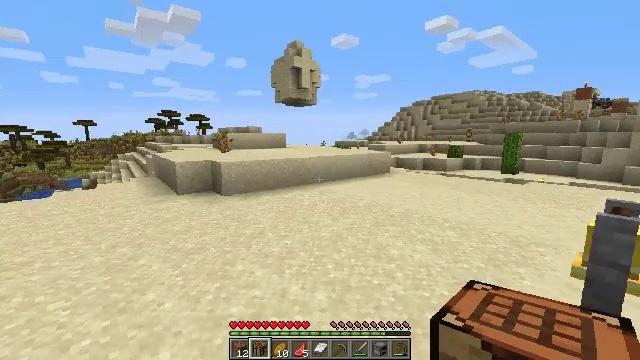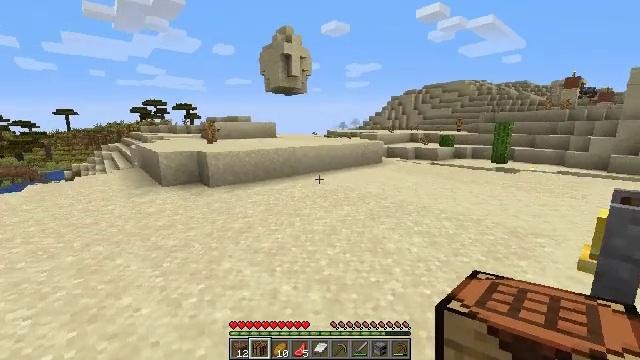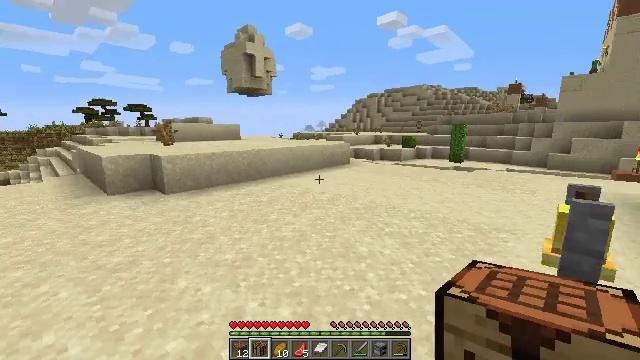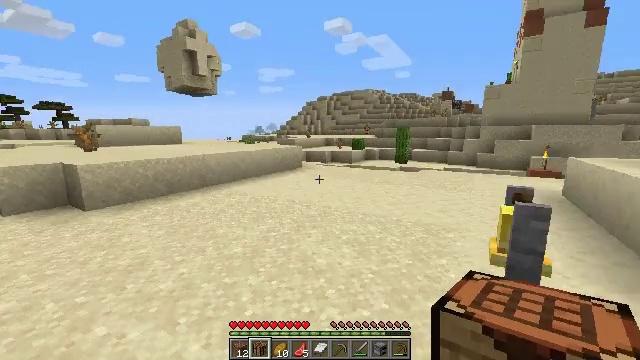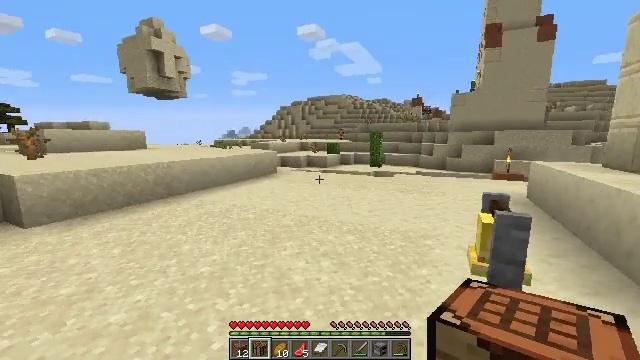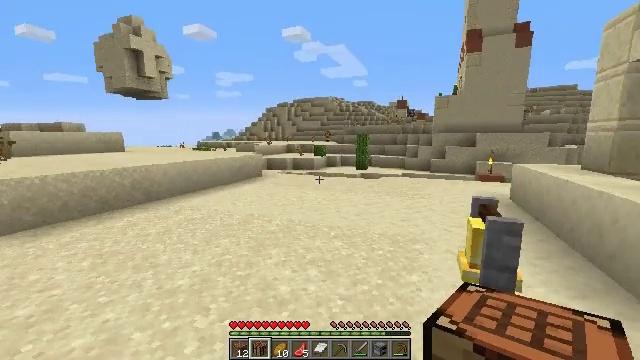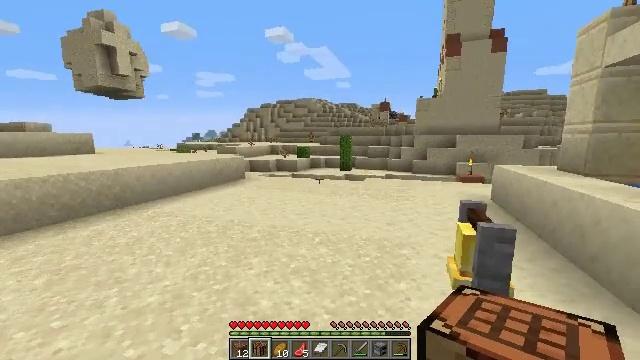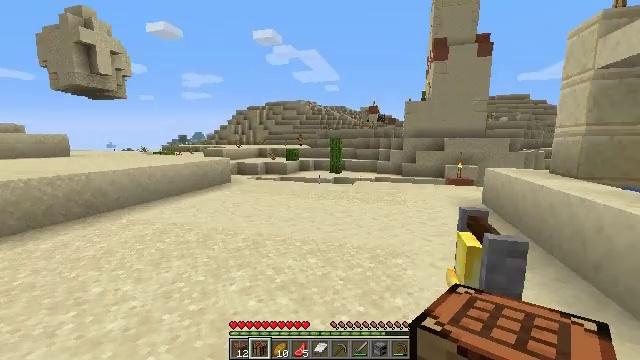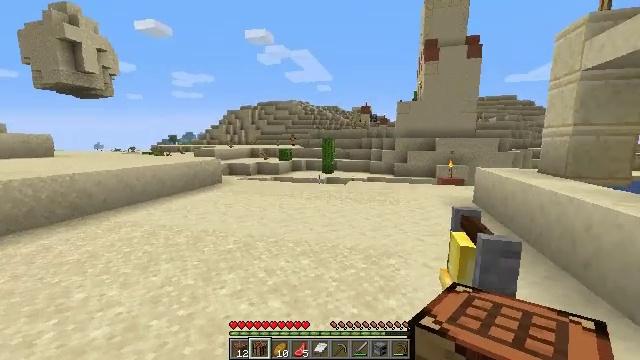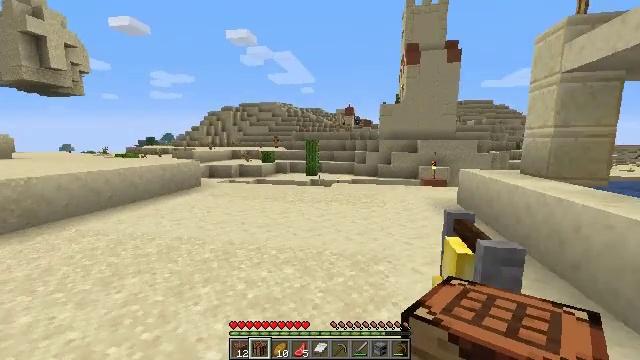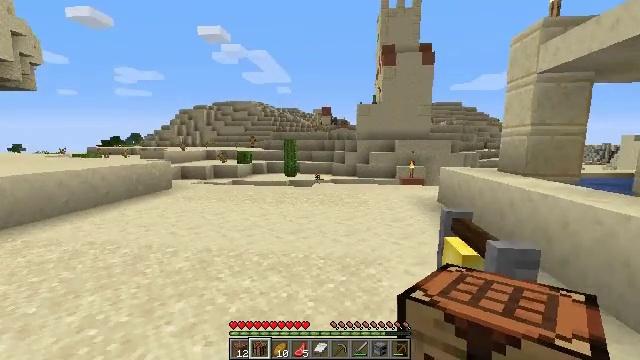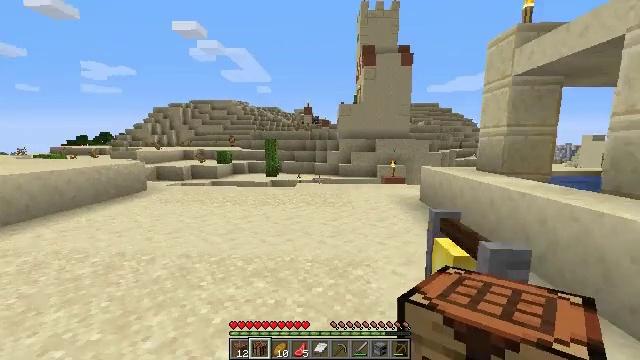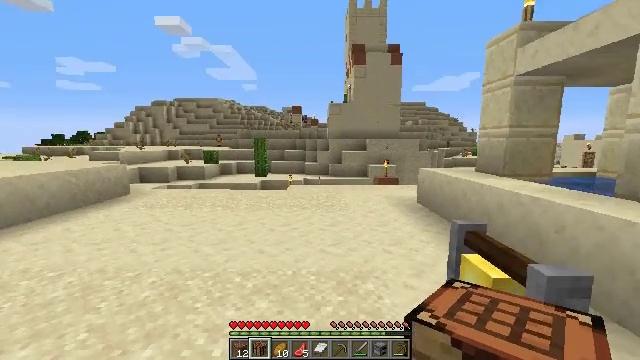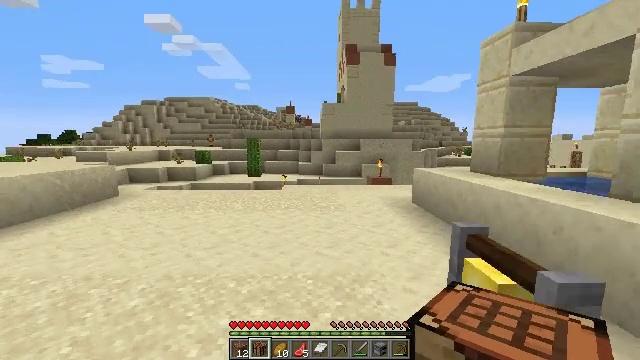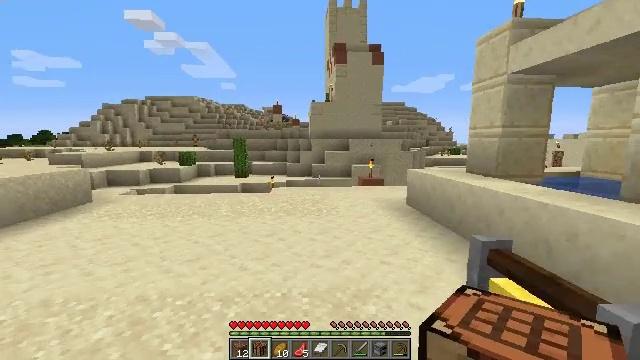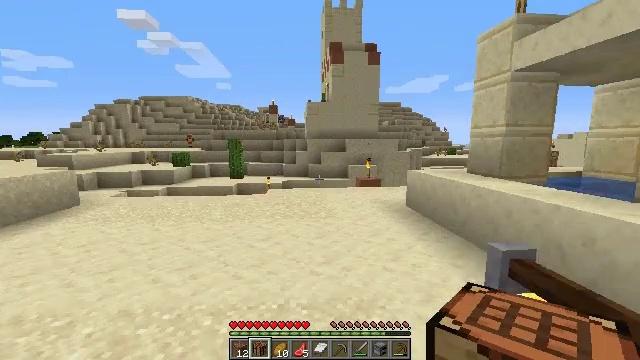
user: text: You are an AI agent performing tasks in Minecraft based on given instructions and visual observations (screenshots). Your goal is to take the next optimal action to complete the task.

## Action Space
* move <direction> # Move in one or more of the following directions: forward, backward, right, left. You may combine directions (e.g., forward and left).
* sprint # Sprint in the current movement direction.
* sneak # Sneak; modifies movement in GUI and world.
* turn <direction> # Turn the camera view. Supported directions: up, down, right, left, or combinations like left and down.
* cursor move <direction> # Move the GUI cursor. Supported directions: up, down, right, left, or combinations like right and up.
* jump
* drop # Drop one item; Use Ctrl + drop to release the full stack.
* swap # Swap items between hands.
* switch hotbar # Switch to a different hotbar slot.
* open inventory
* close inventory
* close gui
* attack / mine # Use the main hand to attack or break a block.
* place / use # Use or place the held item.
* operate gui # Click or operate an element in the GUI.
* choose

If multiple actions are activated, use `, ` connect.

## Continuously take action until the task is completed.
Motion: motion action
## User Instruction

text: Break the jungle fence gate.
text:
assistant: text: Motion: move forward, turn right and down
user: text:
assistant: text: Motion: move forward, turn right
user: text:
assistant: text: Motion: move forward, turn right
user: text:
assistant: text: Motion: move forward, turn right and up
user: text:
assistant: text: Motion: move forward, turn right
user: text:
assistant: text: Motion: move forward, turn right
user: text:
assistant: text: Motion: move forward, turn right
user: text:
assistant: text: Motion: move forward, turn right
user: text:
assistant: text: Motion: move forward and move left, turn right
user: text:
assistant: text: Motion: move forward and move left, turn right
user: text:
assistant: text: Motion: move forward and move left, turn right
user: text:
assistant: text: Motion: move forward, turn right
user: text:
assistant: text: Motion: move forward, turn right
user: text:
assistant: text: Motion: move forward, turn right
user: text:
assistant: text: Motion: move forward
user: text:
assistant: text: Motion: move forward
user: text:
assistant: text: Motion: move forward
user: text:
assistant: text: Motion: move forward
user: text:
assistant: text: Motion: move forward
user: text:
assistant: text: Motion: move forward
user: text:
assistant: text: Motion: move forward
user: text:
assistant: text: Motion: move forward
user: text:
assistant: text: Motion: move forward
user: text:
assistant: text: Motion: move forward
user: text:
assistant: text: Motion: move forward
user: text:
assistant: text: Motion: move forward
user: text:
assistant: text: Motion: move forward
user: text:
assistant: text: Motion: move forward
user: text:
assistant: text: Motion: move forward
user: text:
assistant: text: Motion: move forward